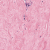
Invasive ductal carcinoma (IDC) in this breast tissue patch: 0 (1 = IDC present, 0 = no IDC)